Question: Our application is having issue with rendering time on various part. We have been able to pin point the performance issue with a profiler (YourKit Java Profiler) within the JSF restoreView phase (lifecycle). Since, we use a lot of components in some pages the rendering of the tree must be the source of the problem. <URL> looks pretty much like what we are dealing. Also, we can see the same slow speed in dev and production.
Some specs:
- -
Profiler (CTRL+SCROLL to see details):

We are trying to find solutions. So far, we came up with those:
- - - - <URL>
I've been dealing with making JUEL works with Spring 3 (with OSGI). Here's the spec:
<URL>
I have found another maven repo which only does <URL>.
Found a solution for javax.el clashing, since there was a lot of problems in the juel-api (because it's export his own javax.el) I modified the manifest with that line to eliminate it.
Is there a configuration/set up to enable better performance?
Or, how to you actually configure JUEL with MyFaces and Spring?
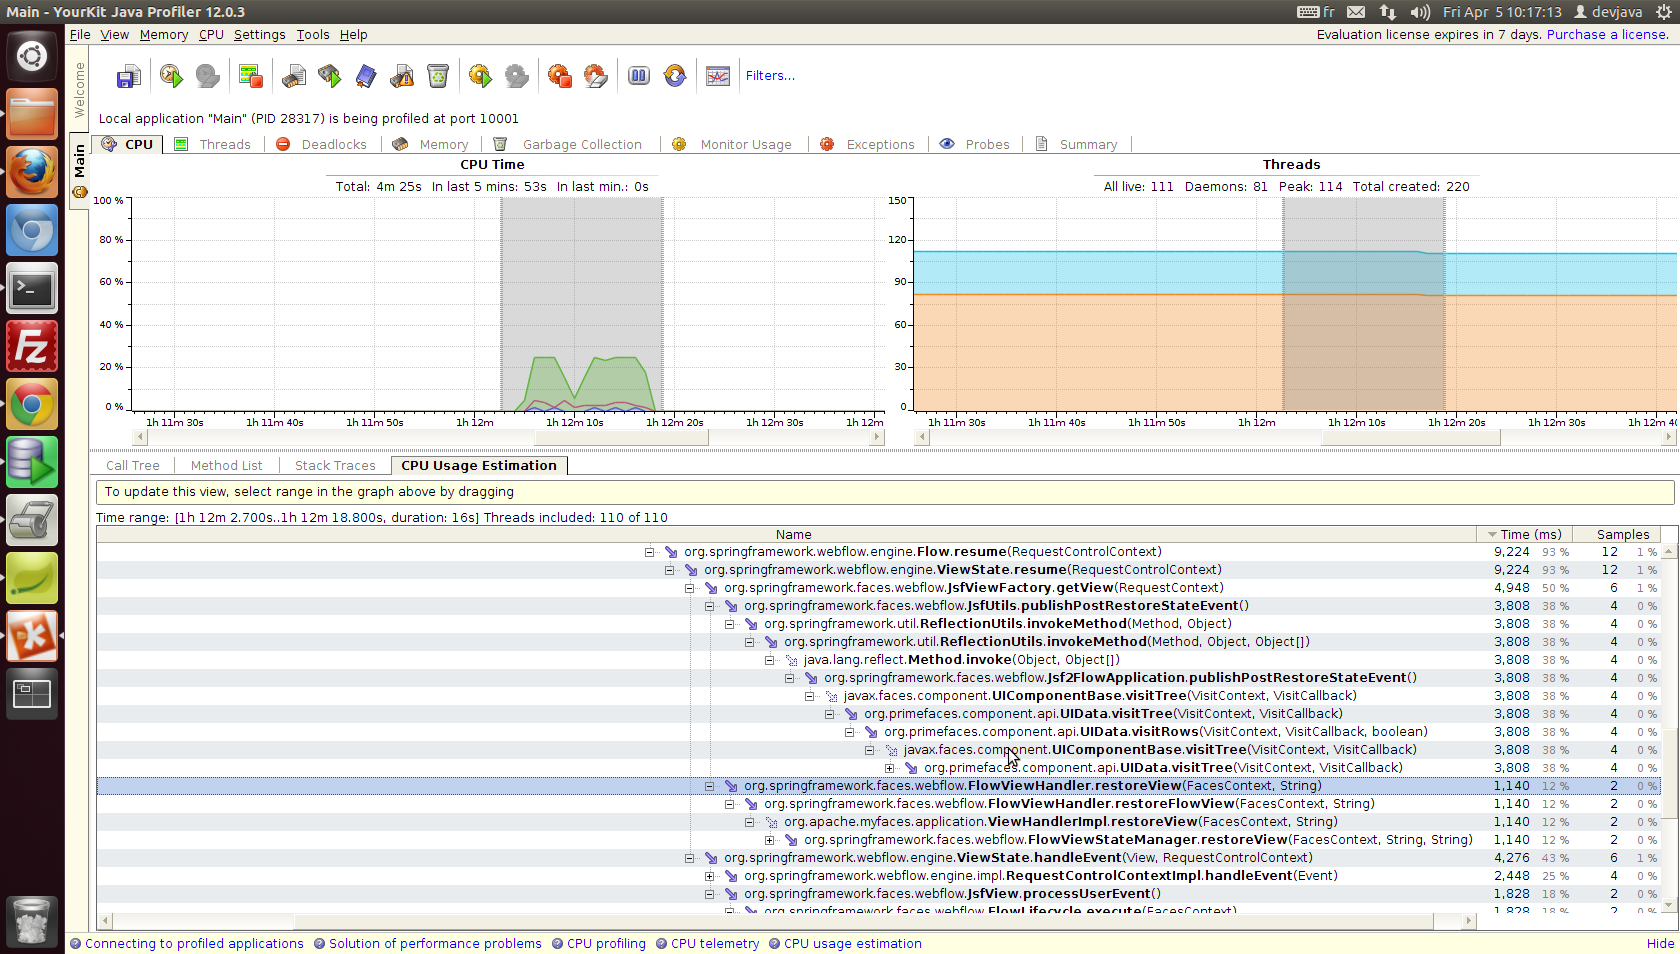
Answer: I would say that the problem is caused by Spring Web Flow. I remember this issue <URL>.
As a personal opinion, watch out for Spring proxies, it is known that in some cases, when the pages are very big and complex, the proxies has a significant impact over performance. The suggested solution is use <URL>, which is a very fast CDI implementation, optimized for those cases when you have a lot of beans interconnected.
You can check this article too <URL> for tips about MyFaces performance.
You have to try by yourself what will work for your case, but I hope with these advices you can focus better your search.